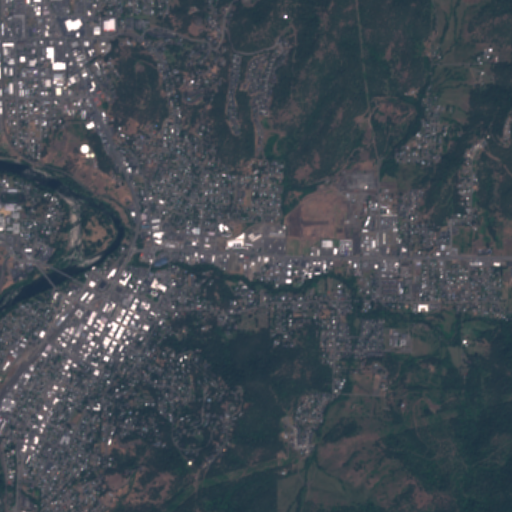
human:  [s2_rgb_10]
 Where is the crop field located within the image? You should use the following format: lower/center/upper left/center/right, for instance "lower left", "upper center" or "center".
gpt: The crop field is located in the center right of the image.
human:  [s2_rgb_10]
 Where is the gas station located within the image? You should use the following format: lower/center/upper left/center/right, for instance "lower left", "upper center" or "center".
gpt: The gas station is located in the upper left of the image.
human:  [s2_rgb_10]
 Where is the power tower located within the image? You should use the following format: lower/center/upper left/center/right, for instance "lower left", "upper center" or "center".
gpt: The power tower is located in the lower right of the image.
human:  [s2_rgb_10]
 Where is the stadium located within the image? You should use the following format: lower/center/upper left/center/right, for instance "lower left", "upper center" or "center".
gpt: The stadium is located in the center left of the image.
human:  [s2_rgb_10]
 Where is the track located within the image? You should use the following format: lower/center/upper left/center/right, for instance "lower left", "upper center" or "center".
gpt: The track is located in the center left of the image.
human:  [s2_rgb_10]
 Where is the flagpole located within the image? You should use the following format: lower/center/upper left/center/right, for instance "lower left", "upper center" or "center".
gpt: The flagpole is located in the center left of the image.
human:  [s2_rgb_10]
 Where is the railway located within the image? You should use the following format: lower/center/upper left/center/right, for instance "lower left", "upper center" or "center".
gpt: The railway is located in the left of the image.
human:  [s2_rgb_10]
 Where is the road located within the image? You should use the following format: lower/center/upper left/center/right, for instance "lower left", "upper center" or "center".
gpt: There is no road in the image.